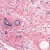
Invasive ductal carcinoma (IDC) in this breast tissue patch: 1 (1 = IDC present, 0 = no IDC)